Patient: sex F, age 56
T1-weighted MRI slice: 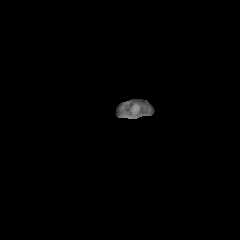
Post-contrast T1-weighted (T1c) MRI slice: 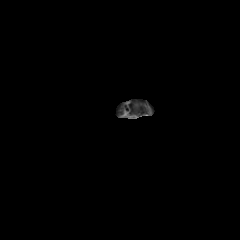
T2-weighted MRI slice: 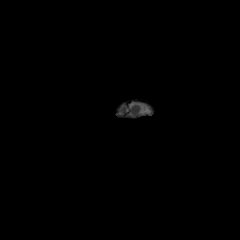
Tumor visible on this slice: no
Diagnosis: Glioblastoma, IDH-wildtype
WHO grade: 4